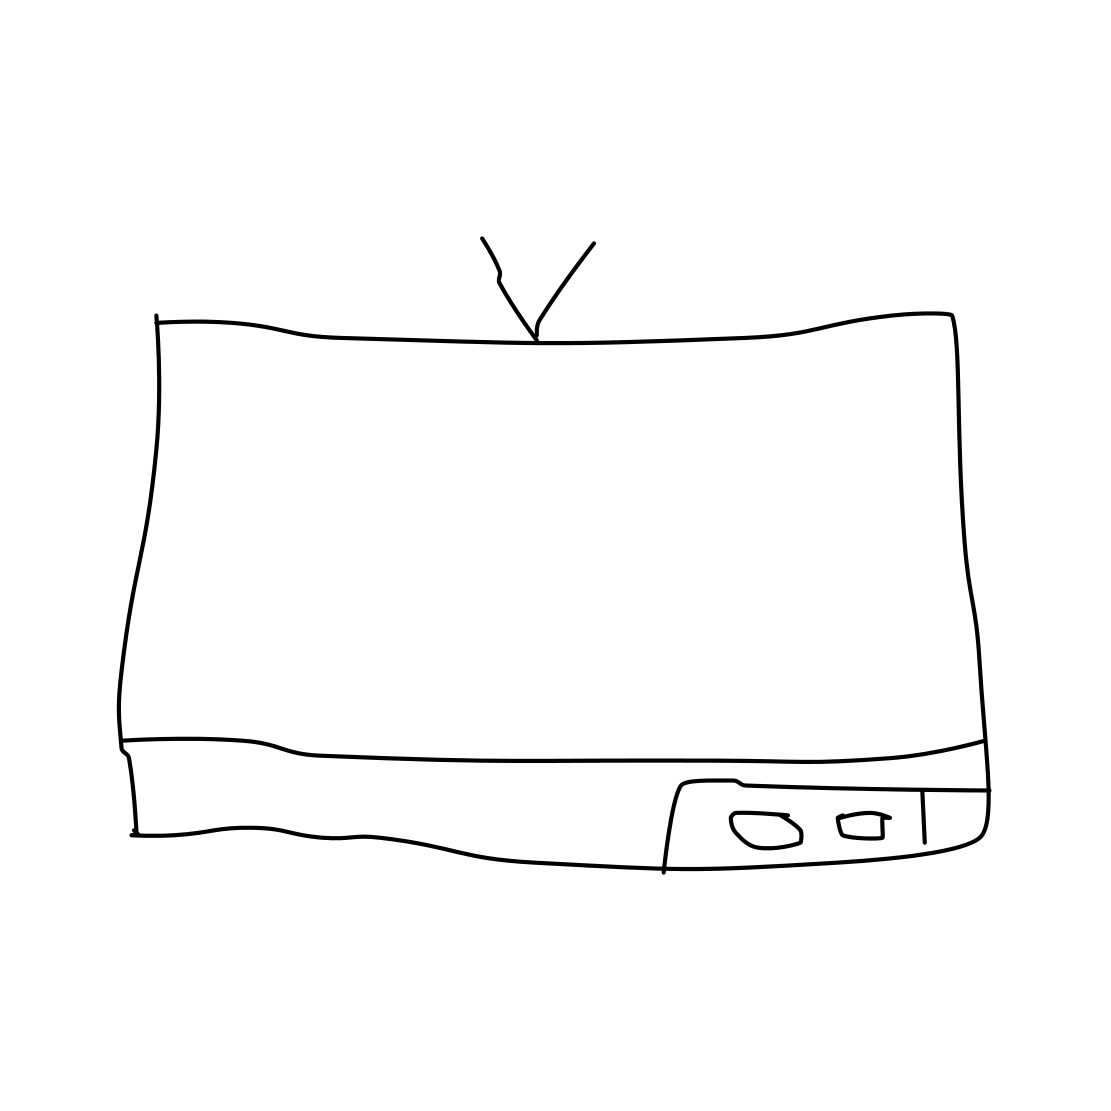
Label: tv